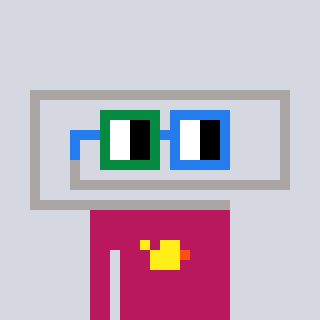
a pixel art character with square green and blue glasses, a paperclip-shaped head and a darkpink-colored body on a cool background